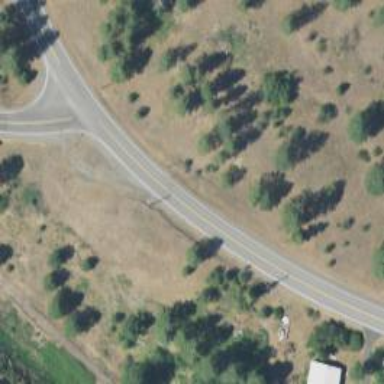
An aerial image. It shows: Abandoned railway crossing asphalt tertiary road.